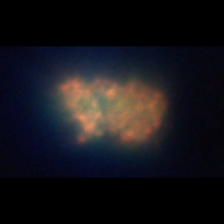
Taxon: Unknown_detritus
Group: Unknown